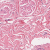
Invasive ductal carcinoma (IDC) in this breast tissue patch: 0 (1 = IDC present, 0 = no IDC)